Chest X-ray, PA view. Patient: 40 years old, sex M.
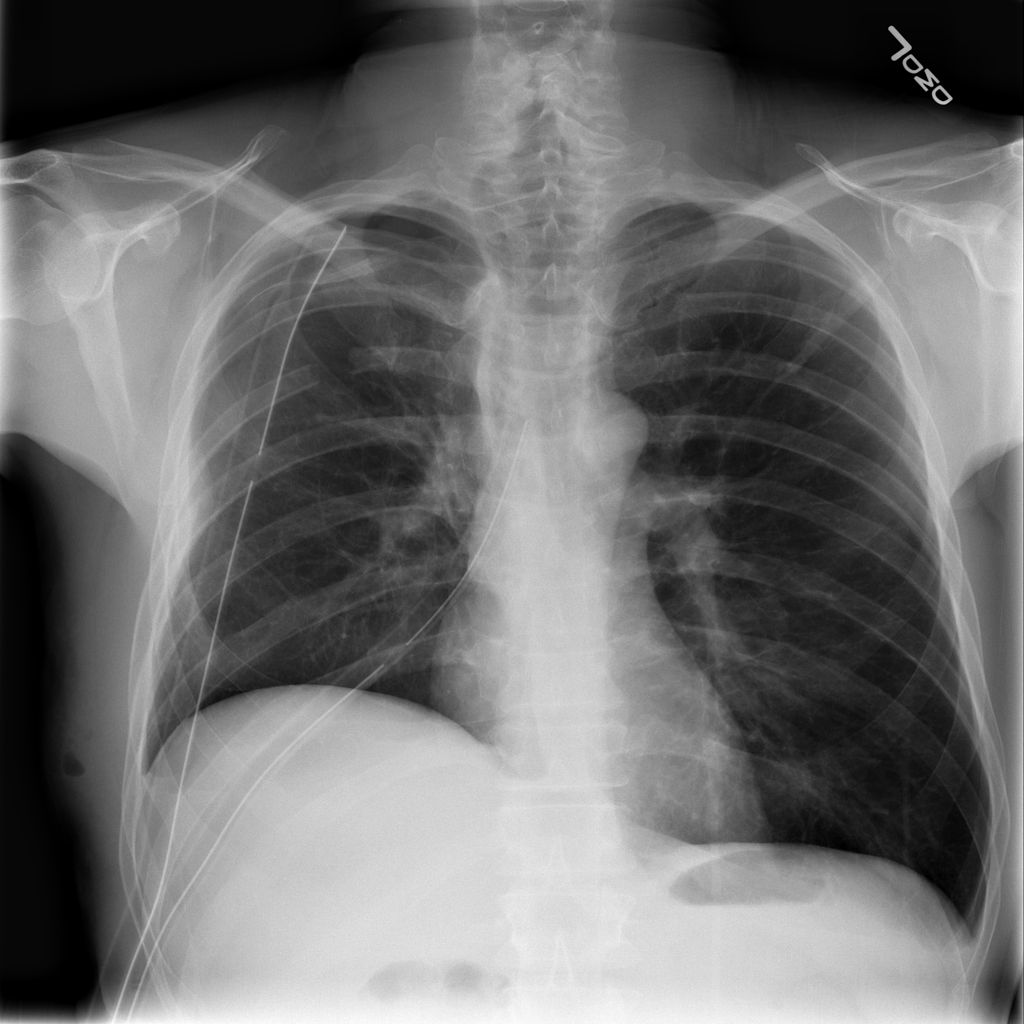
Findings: No Finding